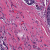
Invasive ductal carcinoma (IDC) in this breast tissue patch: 0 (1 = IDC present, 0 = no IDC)